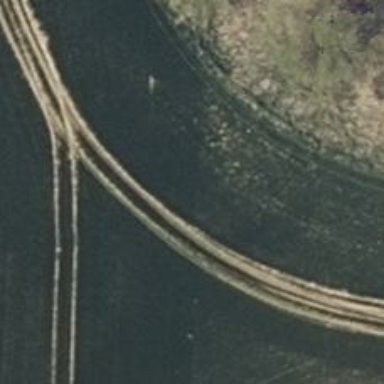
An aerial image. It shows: Gravel track with grade2 tracktype.